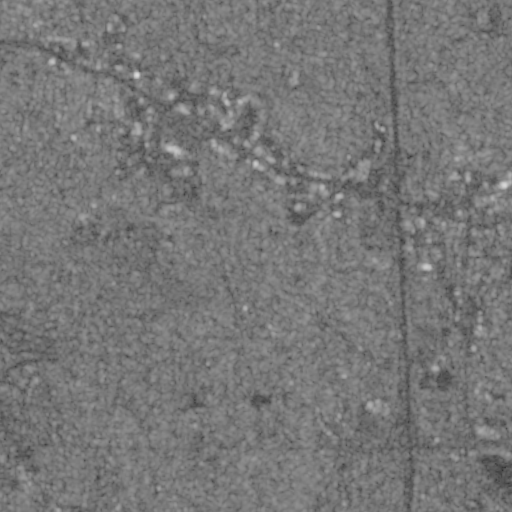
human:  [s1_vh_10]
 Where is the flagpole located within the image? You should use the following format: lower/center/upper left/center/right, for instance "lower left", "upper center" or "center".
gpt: The flagpole is located in the lower right of the image.
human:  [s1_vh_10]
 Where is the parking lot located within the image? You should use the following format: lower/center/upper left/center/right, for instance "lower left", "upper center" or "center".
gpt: There is no parking lot in the image.

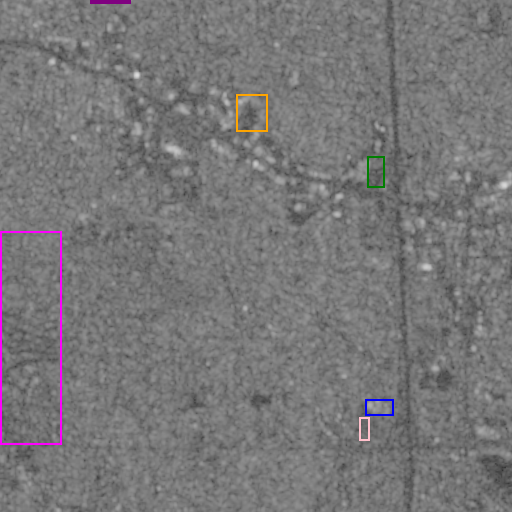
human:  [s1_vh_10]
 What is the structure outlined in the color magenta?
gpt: The structure outlined in magenta is a park.
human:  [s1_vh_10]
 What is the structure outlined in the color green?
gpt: The structure outlined in green is a parking lot.
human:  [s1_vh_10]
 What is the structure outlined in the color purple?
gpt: The structure outlined in purple is a power substation.
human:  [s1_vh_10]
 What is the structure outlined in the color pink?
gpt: The structure outlined in pink is a track.
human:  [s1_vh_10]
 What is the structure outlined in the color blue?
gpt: The structure outlined in blue is a building.
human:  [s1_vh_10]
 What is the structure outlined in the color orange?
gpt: The structure outlined in orange is a building.
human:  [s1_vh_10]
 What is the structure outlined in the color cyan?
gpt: There is no cyan outline.